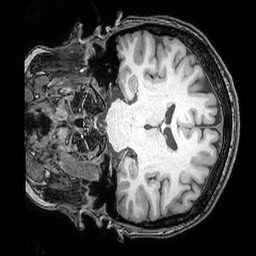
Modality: T1w
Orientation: coronal
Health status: ill
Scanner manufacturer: philips
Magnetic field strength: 3 T
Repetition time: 0.007 s
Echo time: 0.0035 s